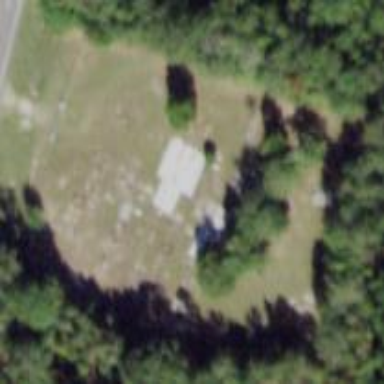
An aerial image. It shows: Cemetery.